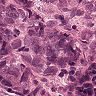
Metastatic tissue present: yes